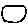
Label: circle